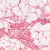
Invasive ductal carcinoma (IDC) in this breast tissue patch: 0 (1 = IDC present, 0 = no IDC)